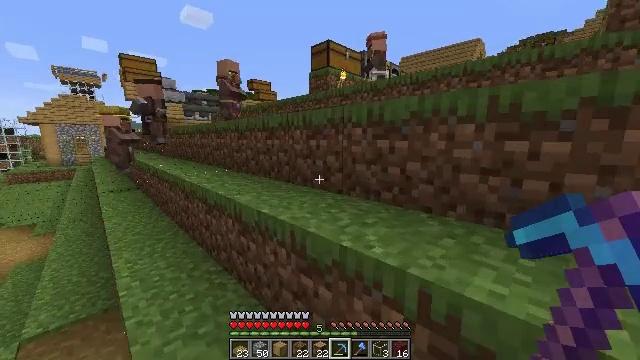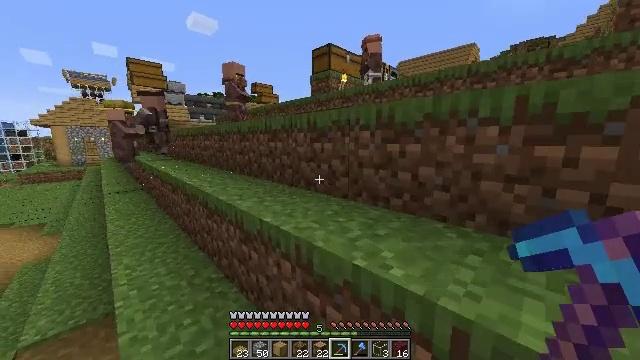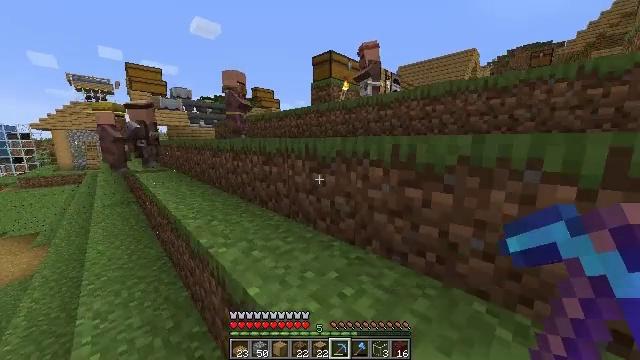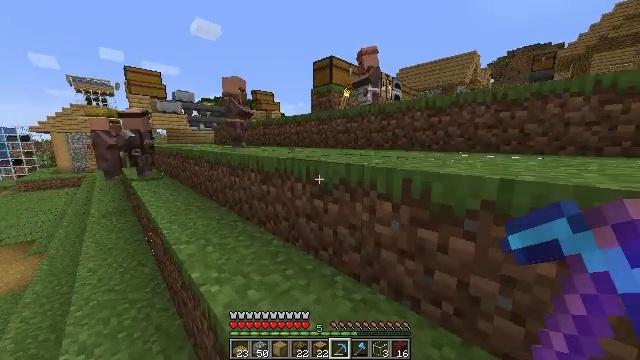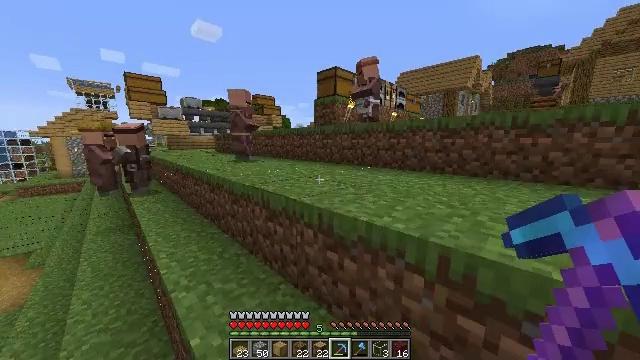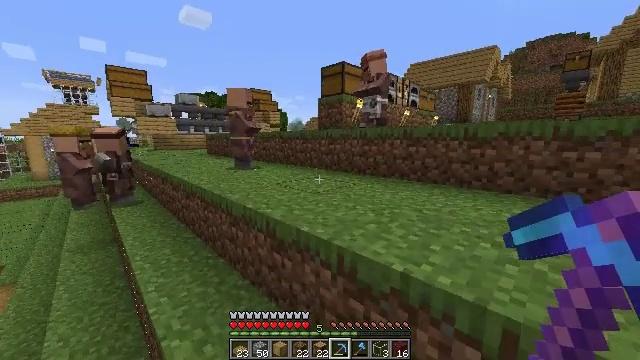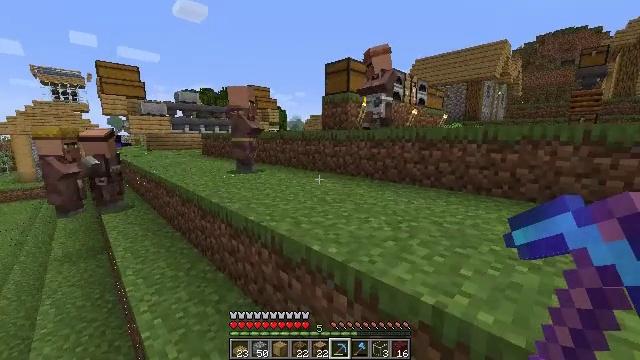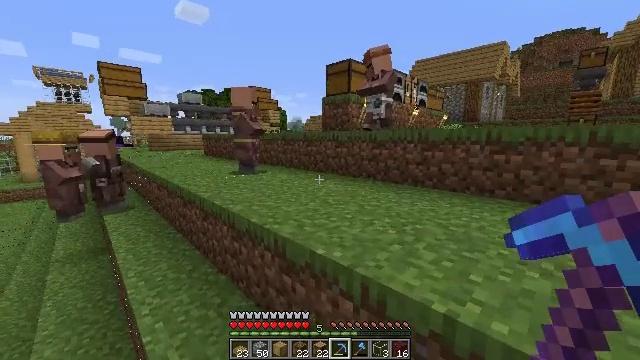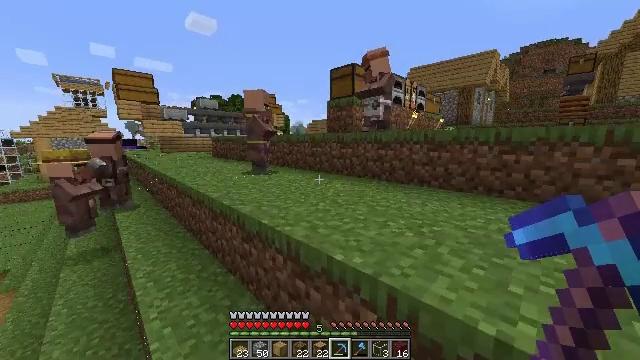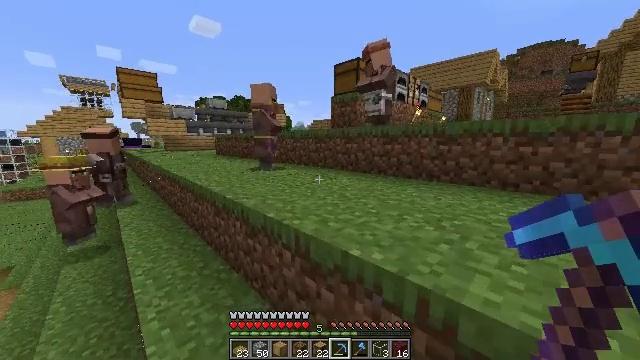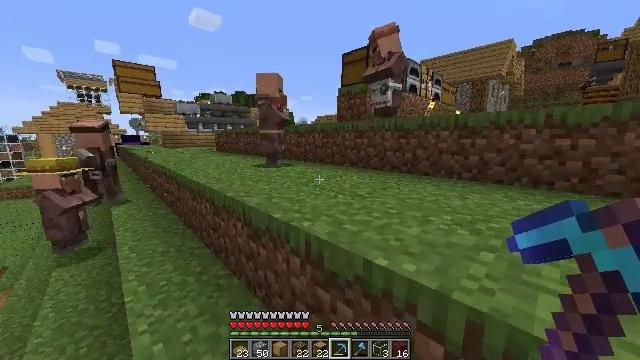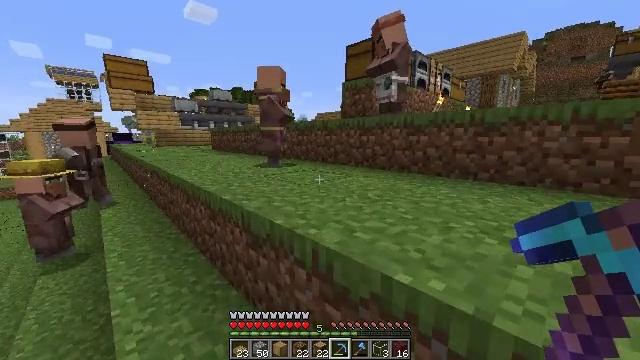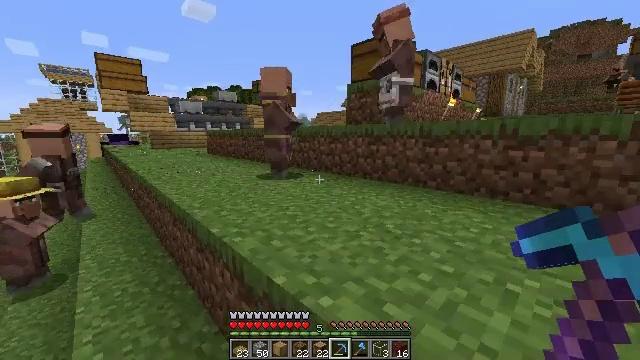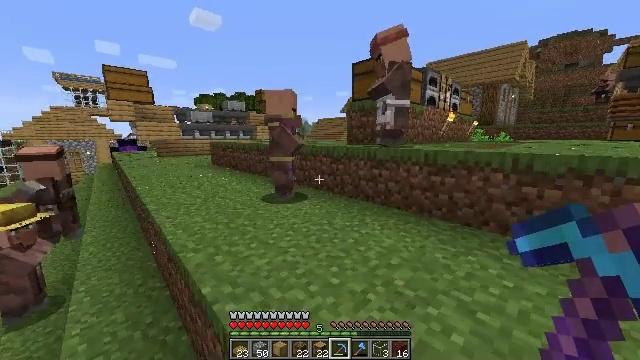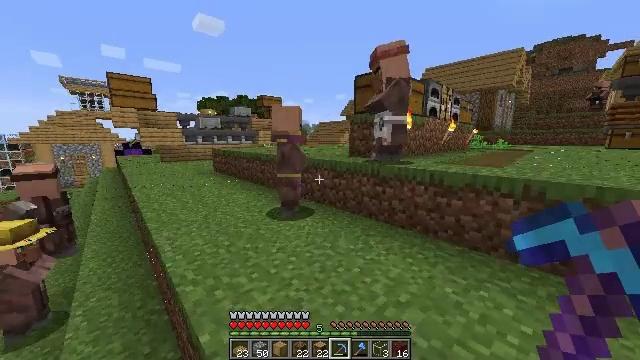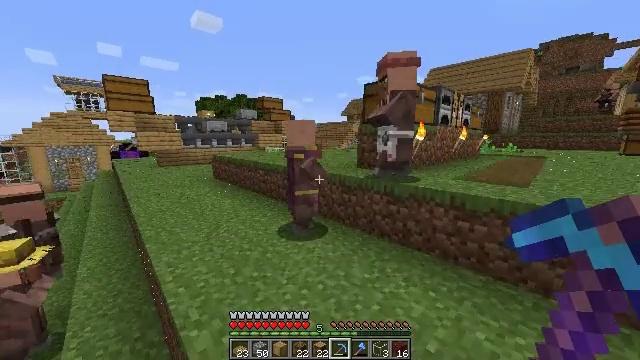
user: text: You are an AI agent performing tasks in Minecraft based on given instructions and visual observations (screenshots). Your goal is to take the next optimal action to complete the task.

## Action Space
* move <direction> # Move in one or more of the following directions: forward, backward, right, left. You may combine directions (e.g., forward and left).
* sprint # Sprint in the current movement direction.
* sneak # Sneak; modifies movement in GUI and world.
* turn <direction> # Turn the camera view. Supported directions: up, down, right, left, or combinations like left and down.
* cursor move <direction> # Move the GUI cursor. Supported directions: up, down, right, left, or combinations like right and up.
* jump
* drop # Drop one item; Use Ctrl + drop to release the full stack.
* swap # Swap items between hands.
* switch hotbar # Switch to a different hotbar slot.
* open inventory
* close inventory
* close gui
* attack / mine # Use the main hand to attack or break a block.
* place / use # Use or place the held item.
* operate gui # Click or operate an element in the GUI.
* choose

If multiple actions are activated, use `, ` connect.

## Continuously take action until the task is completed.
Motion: motion action
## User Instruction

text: Mine potatoes from the farmland.
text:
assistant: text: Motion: move forward, sprint, jump
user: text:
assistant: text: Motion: move forward, sprint, jump
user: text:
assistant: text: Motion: move forward, jump
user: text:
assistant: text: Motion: move forward, jump
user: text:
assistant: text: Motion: move forward, jump
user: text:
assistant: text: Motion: move forward, sprint, jump
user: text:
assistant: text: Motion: move forward, sprint, jump
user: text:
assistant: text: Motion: move forward, sprint, jump
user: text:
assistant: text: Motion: move forward, sprint, jump
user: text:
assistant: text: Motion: move forward, jump
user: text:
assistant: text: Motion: move forward, jump
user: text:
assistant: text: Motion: move forward, jump
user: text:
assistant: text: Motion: move forward, sprint, jump
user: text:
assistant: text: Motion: move forward, sprint, jump
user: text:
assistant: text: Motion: move forward, sprint, jump
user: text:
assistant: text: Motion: move forward, jump
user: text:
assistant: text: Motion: move forward, jump
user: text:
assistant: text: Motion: move forward, jump
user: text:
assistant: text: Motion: move forward, jump
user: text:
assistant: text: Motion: move forward, jump
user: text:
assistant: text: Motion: move forward, sprint, jump
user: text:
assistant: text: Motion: move forward, sprint, jump
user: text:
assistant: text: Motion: move forward, sprint, jump
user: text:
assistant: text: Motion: move forward, jump
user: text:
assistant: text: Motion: move forward, jump
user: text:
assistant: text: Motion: move forward, jump
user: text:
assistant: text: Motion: move forward, jump
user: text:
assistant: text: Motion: move forward, jump
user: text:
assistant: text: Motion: move forward, jump
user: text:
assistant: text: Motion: move forward, jump